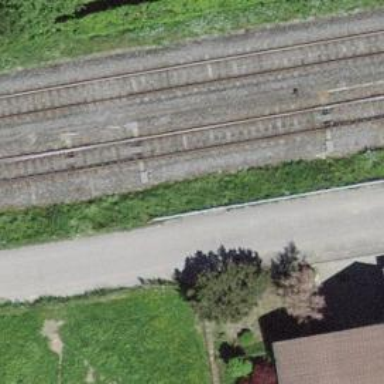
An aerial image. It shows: Railway switch.